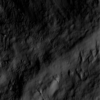
Label: not_dusty